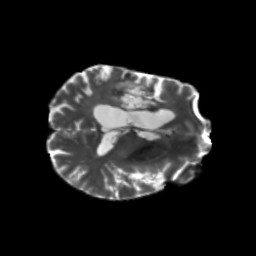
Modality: T2w
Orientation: axial
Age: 58
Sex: male
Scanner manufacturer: siemens
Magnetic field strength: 3 T
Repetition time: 5.25 s
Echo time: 0.08 s